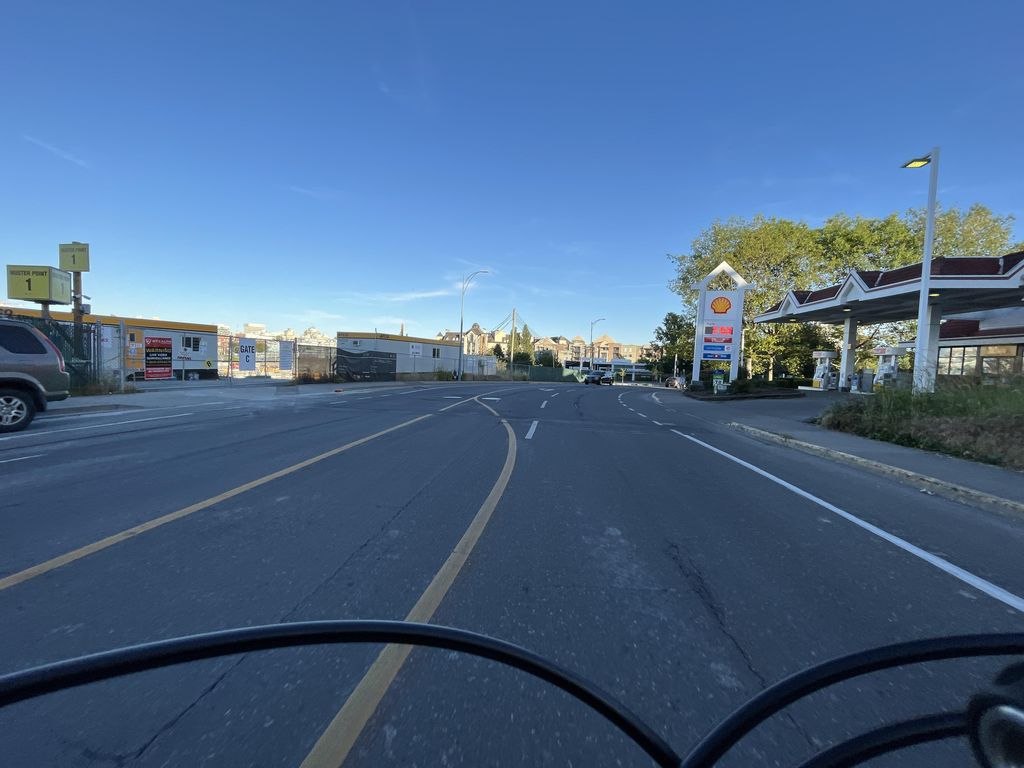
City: victoria